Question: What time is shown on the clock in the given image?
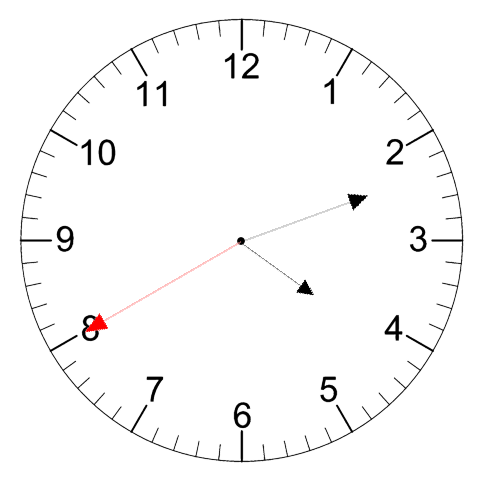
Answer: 04:11:40